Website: walmart
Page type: customer-info-address
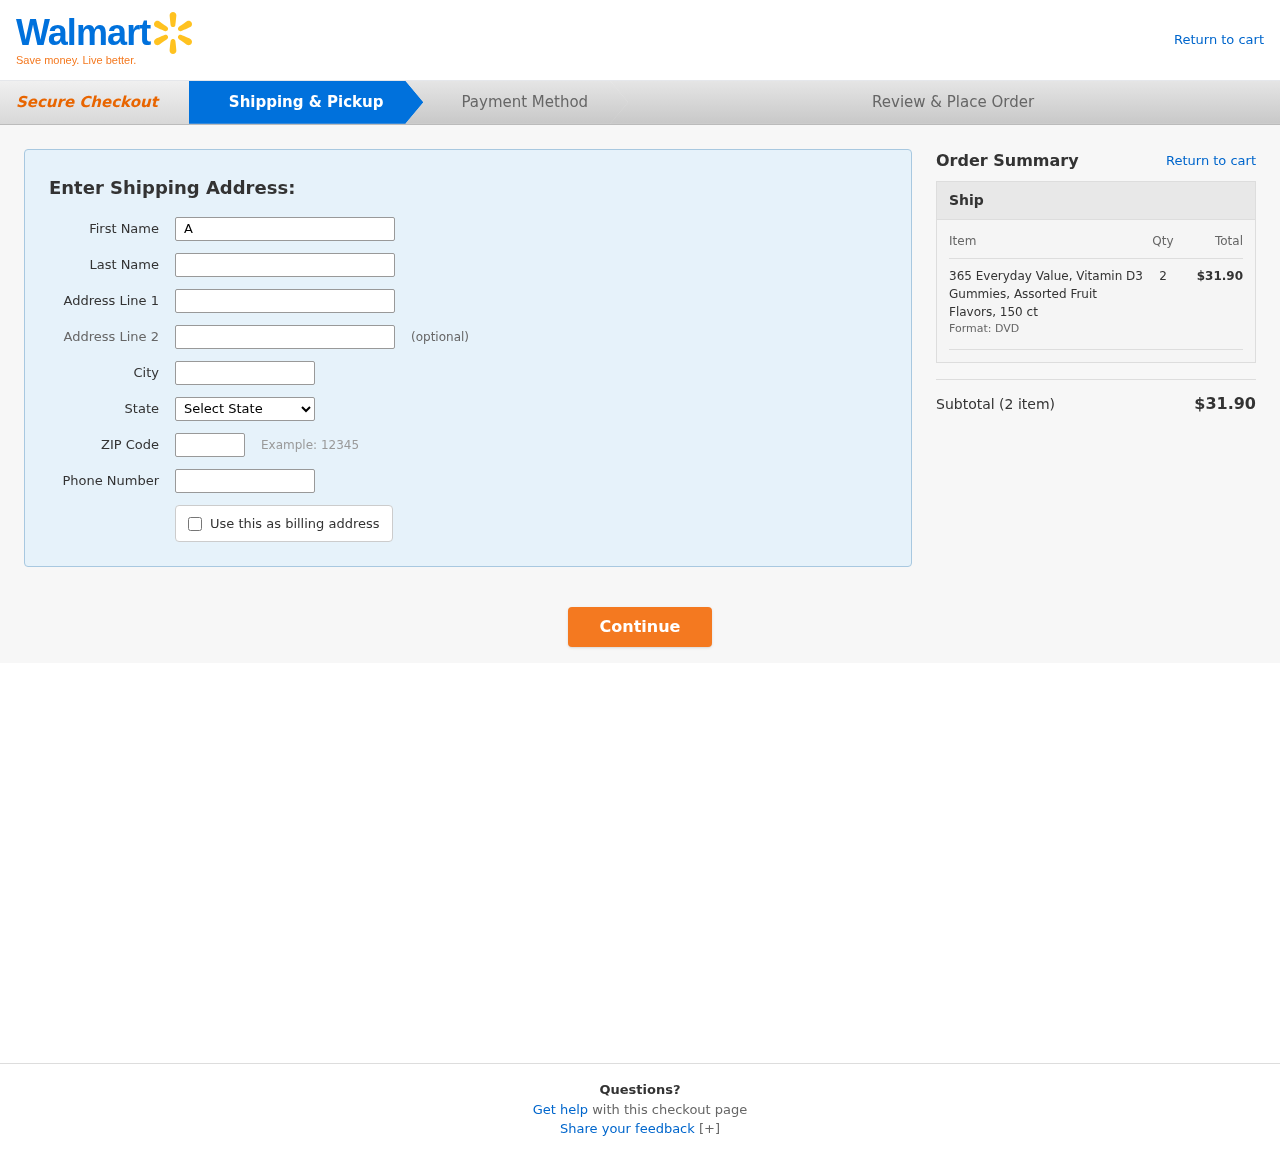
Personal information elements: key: PII_CITY
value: Stacyview
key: PII_FIRSTNAME
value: Alan
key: PII_LASTNAME
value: Williams
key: PII_PHONE
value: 2723188699
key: PII_POSTCODE
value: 76979
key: PII_STATE
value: Illinois
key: PII_STREET
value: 880 Shelton Throughway
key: PII_STREET2
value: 11231 Karen Plaza
Product elements: key: PRODUCT1_NAME
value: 365 Everyday Value, Vitamin D3 Gummies, Assorted Fruit Flavors, 150 ct
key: PRODUCT1_QUANTITY
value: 2
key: PRODUCT1_LINE_TOTAL
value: $31.90
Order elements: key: ORDER_NUM_ITEMS
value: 2
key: ORDER_SUBTOTAL
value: $31.90